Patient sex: M
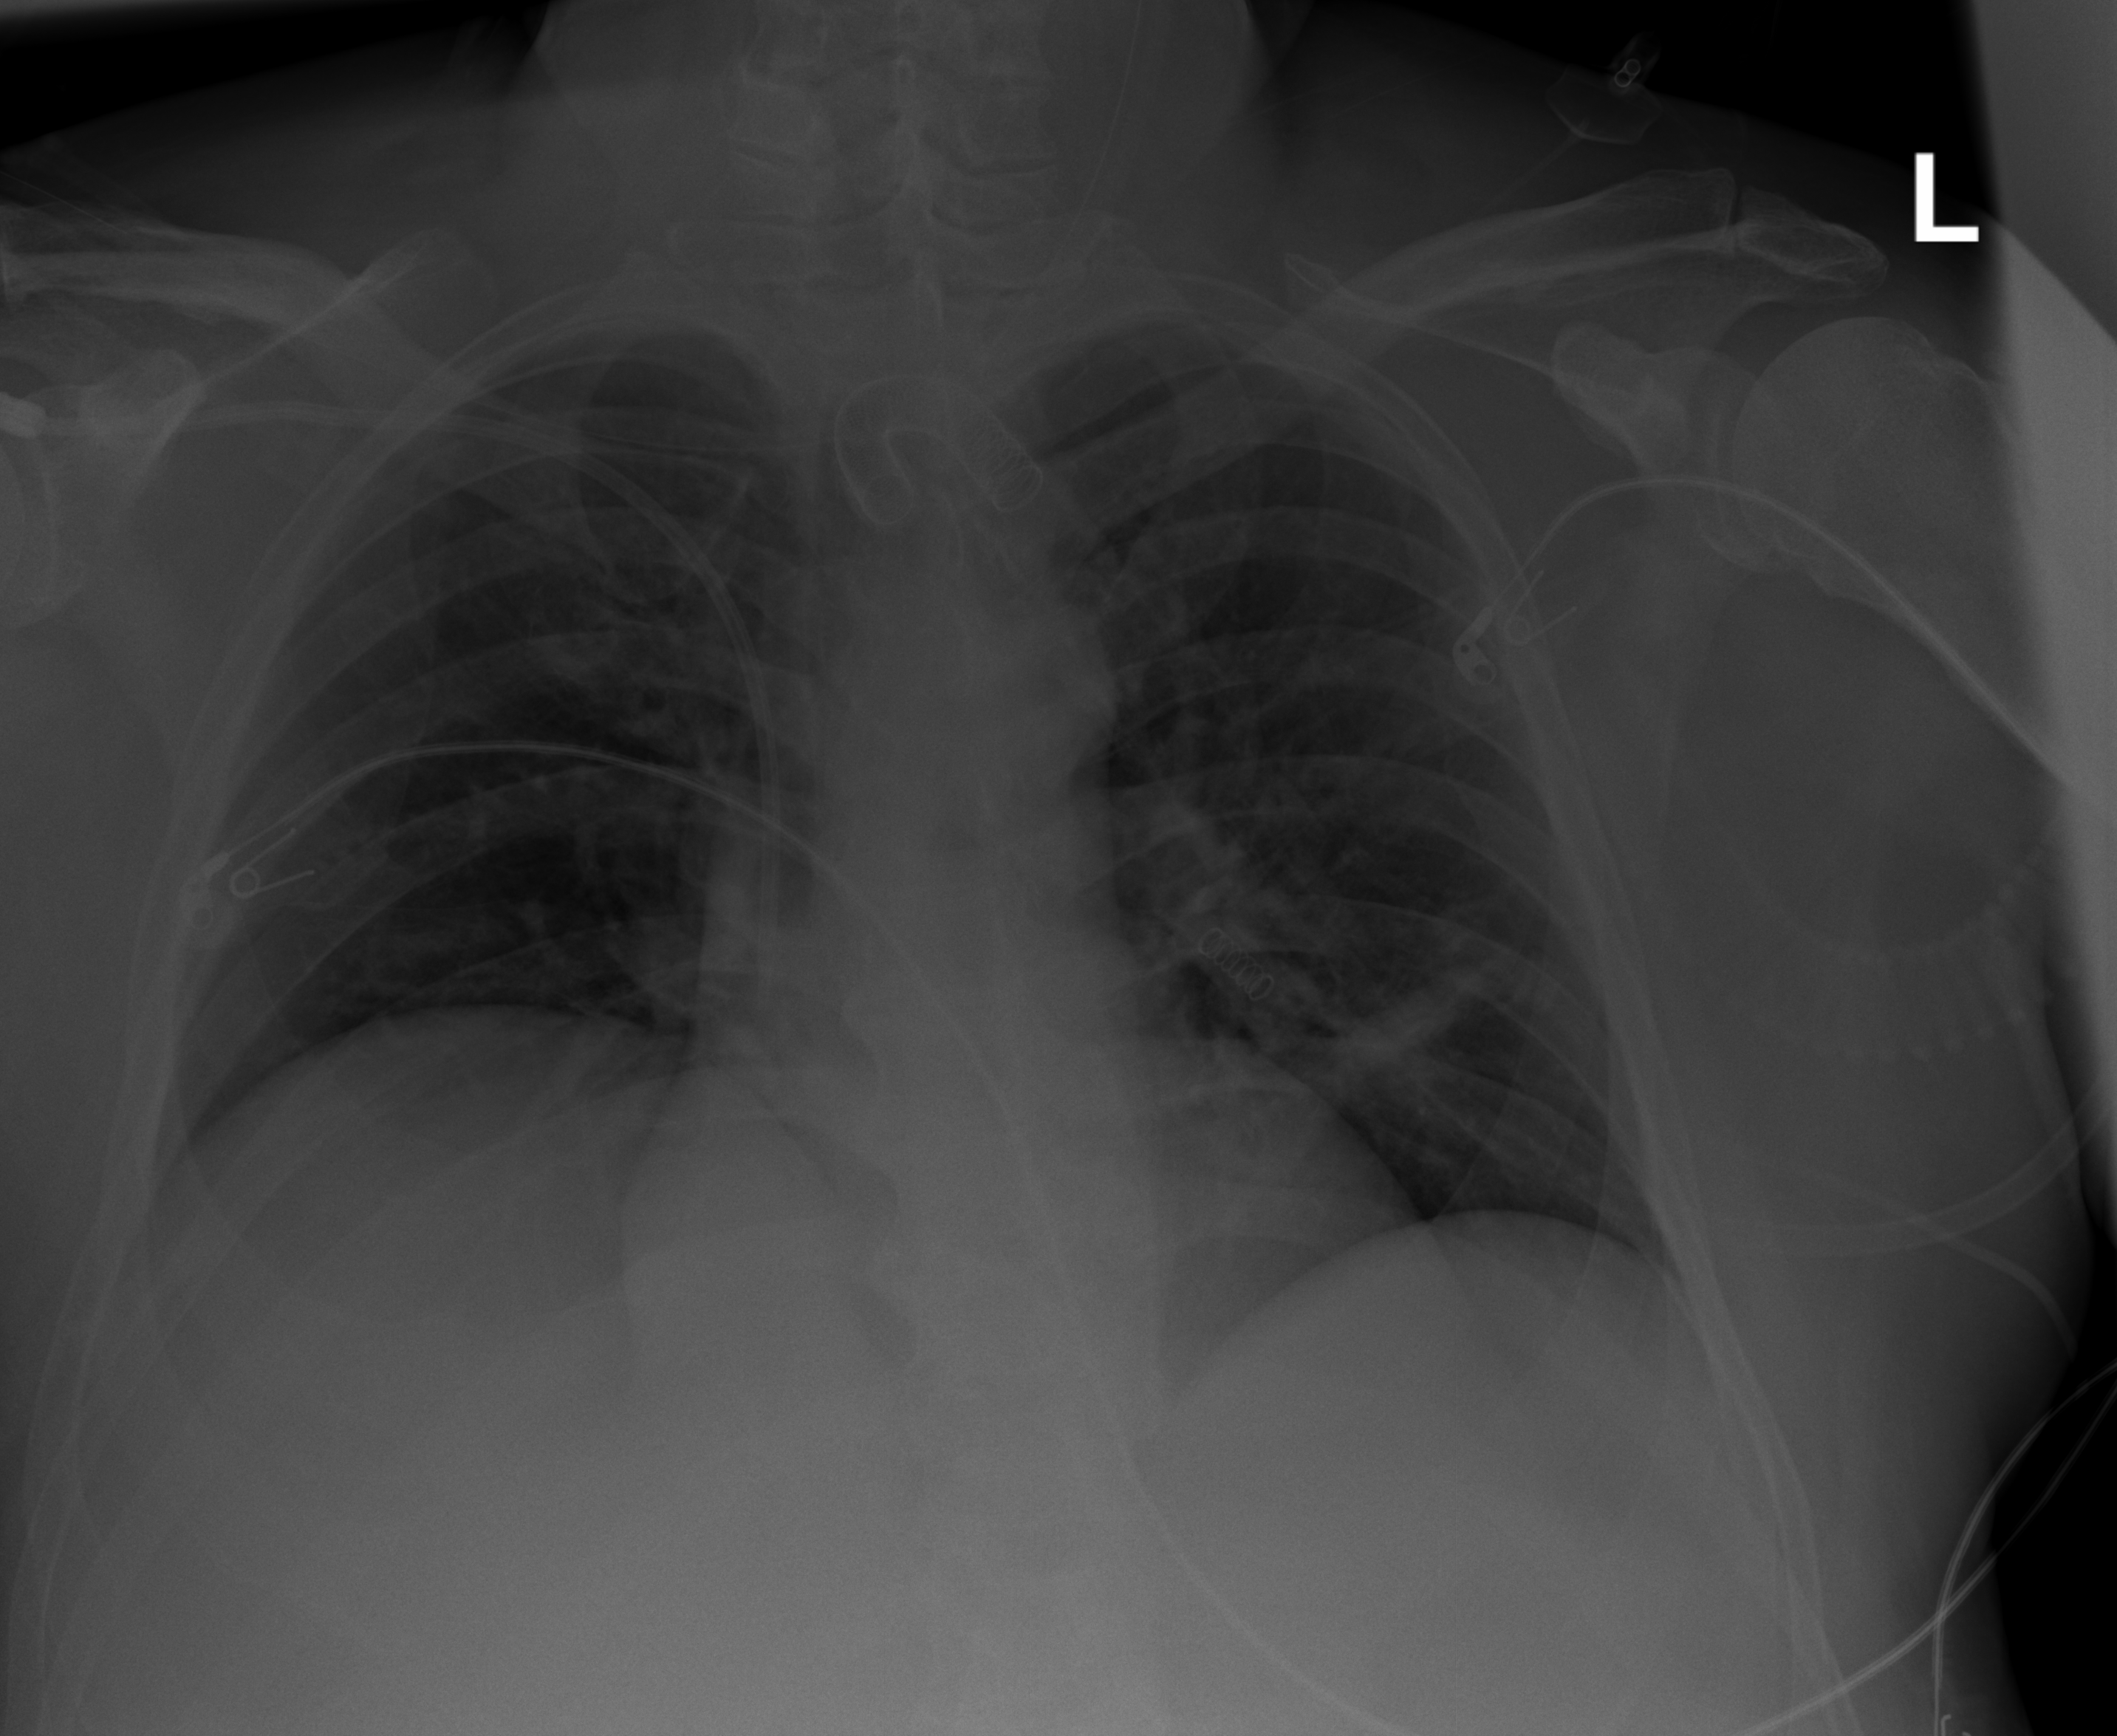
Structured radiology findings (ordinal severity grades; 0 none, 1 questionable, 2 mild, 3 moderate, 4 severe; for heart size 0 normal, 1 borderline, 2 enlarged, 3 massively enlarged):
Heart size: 1
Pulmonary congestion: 2
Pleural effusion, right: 0
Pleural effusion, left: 1
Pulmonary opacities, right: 0
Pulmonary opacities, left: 0
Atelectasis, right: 0
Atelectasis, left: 2